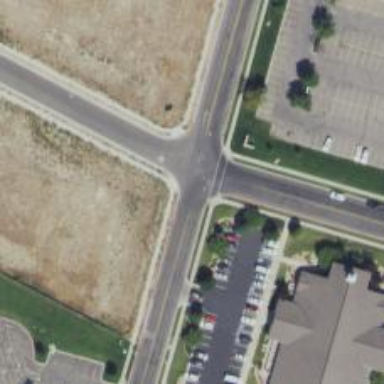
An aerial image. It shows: Unmarked crossing on the road.